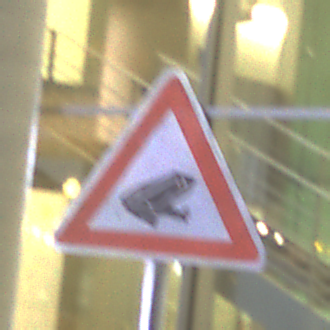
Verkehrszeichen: AmphibienwanderungLinks
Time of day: Night
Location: Outdoor (Urban)
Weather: PartlyCloudy
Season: NotSpecified
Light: Artificial